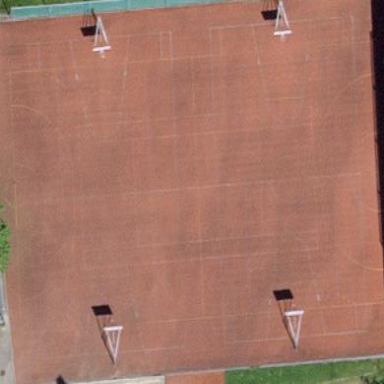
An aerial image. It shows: Multi-sport pitch for basketball and other activities.